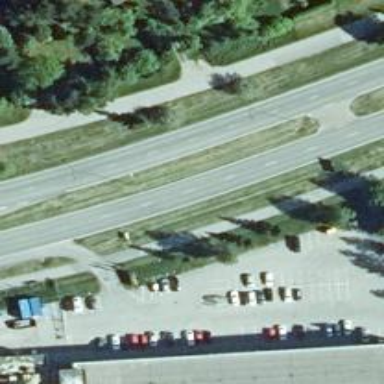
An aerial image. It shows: Asphalt road classified as trunk highway.